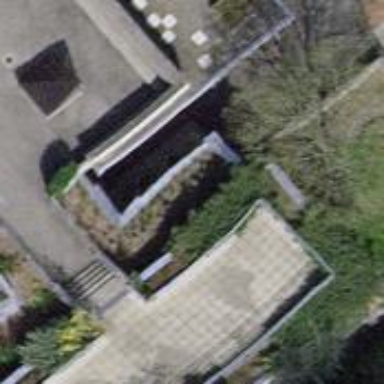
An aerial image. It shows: View of roof of building.